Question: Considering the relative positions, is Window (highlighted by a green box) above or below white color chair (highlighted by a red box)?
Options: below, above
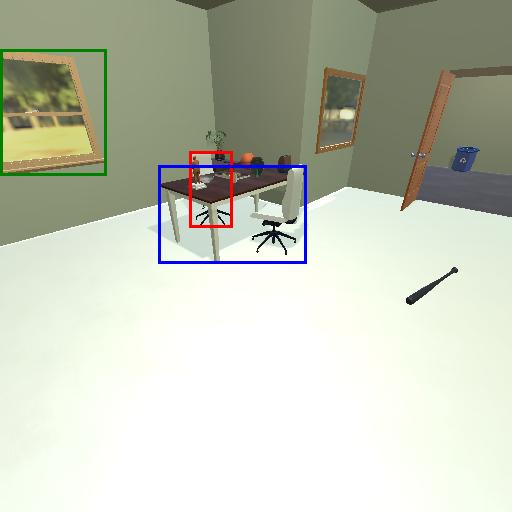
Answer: below